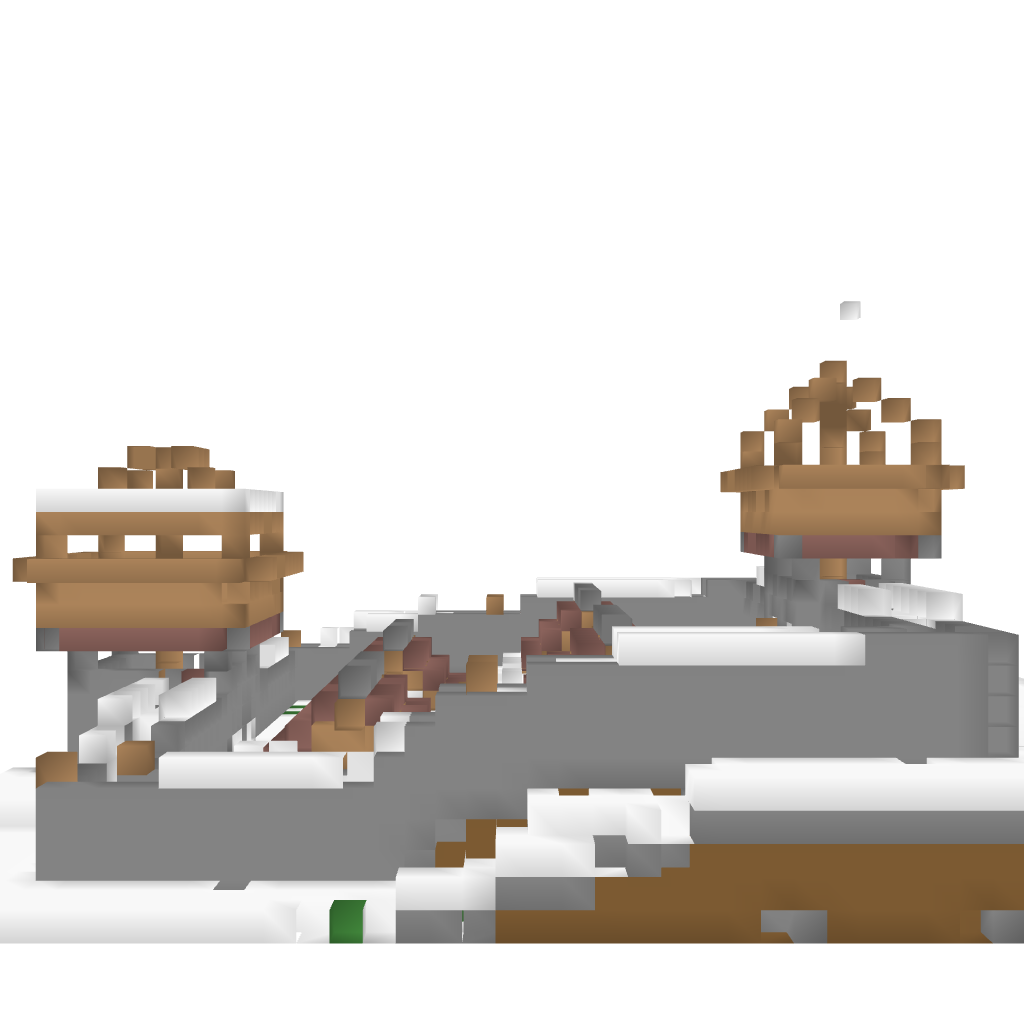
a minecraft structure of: Celtia Outpost 5 blocks of ground with some snow here and there total 20 high 2 wooden buildings